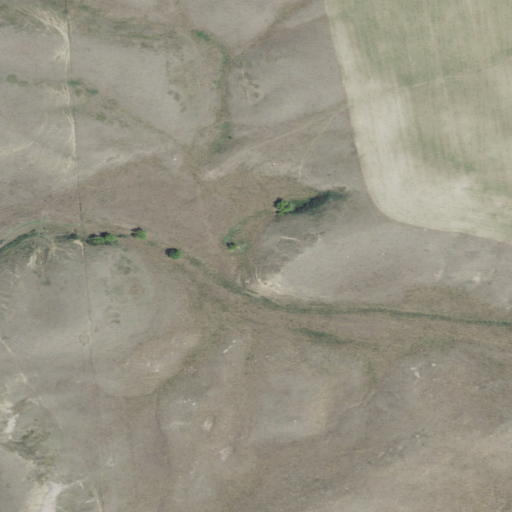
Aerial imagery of valley in Montana named Simons Coulee containing grassland, cultivated crops, and shrub